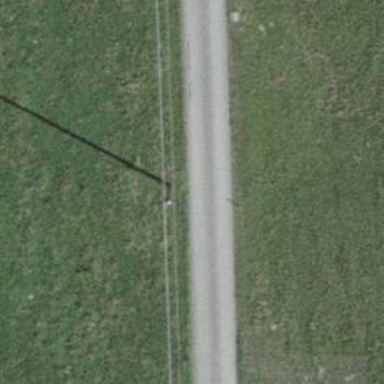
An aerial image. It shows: Utility pole as the man-made structure.